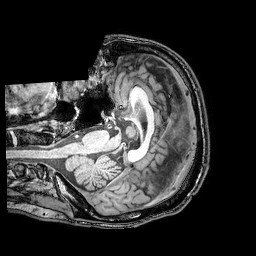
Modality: T1w
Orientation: axial
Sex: male
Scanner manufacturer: philips
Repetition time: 0.008127 s
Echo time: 0.00374 s